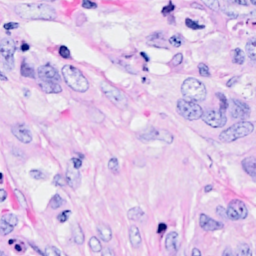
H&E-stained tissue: Breast